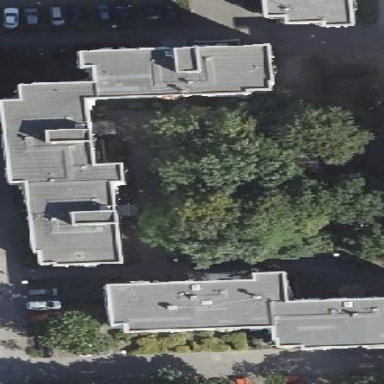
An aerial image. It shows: White apartments building.